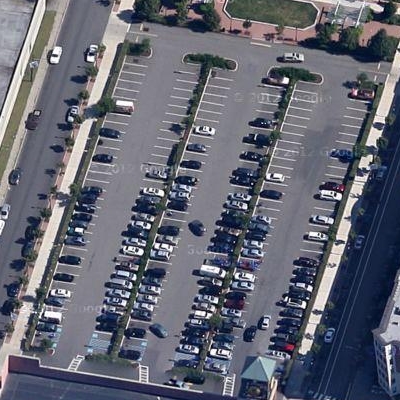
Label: gParking